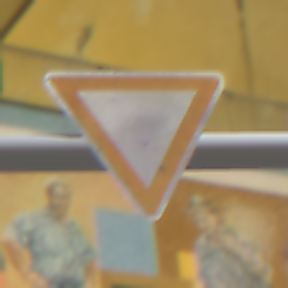
Verkehrszeichen: VorfahrtGewaehren
Umgebung: Outdoor, Urban
Tageszeit: Night
Wetter: PartlyCloudy
Licht: Artificial
Jahreszeit: NotSpecified
Kontrast: HighContrast